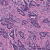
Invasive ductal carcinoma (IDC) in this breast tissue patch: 1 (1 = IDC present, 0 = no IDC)